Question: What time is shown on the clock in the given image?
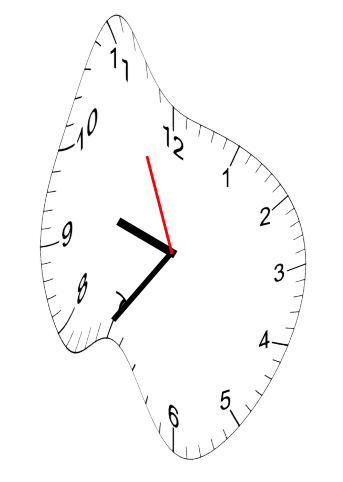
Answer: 09:35:56